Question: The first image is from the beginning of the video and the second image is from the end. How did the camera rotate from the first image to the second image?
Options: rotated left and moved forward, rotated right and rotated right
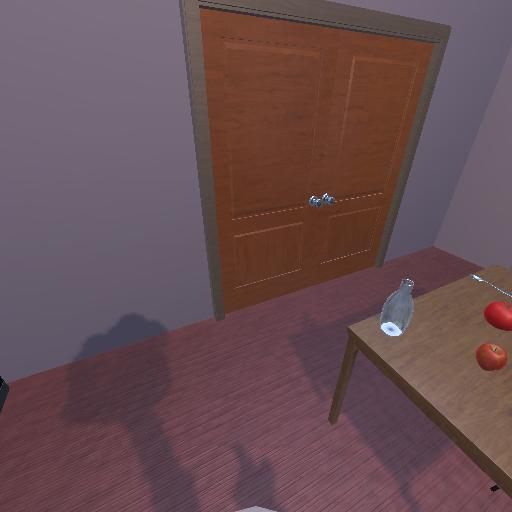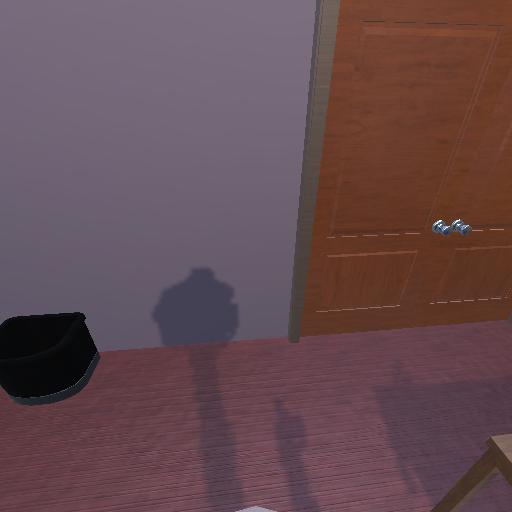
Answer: rotated left and moved forward